Question: Let's say you want to predict the next time the boat will visit as a probability.
You start taking observations at an arbitrary position in the boat cycle.
When you make an observation you can only record if the boat is visible or not (assume if it is the right point in the cycle the boat is always visible).
In this world the boat cycle length is also unknown but cyclical and the boat visit duration is unknown but always than cycle length. Also assume the cycle is a fixed natural phenomena that probably wont change.
case 1. The first hour of observations you do not see a boat. Therefore predicted probability of there being a boat in the next hour will be arbitrary. The second hour we observe a boat, we predict probability high for hour 3. On hour 4 we observe no boat, we can now establish that the boat is usually observable for 2 hours (hour 2 and 3). We keep making observations, on hour 7 the boat is visible again. Only at this point do we know both the cycle length (5 hours) and duration the boat is observable (2 hours).
case 2. The first hour of observations you see a boat. Predicted probability is high for the next hour. On hour 4 you observe no boat. At this point boat visibility is at least 3 hours. we observe the boat again at hours 5, 6, 7, 8 and no boat at hour 9. Only after hour 9 can we safely say the cycle is 5 hours and visibility is 4 hours.
case 3. The first hour you see a boat. You go to sleep for 3 hours. On hour 5 you don't see a boat. You go to sleep for 3 hours. On hour 9 you see a boat. What's the probability of seeing a boat on hours 10,11,12?
what algorithm can I use to solve this? I'm thinking a hidden markov model might work because there is an underlying phenomena, but it is not directly observable. But in this case the phenomena isn't completely known. In my particular case, I can initialize the algorithm with average cycle lengths. The real motivation for creating this algorithm is that the observations are far and few in between. This program would be most valuable during the training phase because if the cycle lengths and our position in the cycle were known things would be trivial.
the following is roughly what could be outputted given 0,1,2 and 3 observations (X means an observation that saw the boat, O means no boat) using an average historical cycle length of hours, and boat duration of hours. Looking closely at the chart, you'll notice that there is a spread of increased probability around where the boat might return.

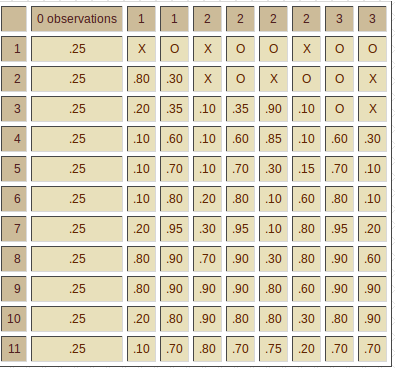
Answer: I'm not an expert on this kind of modelling, but I suggest you maintain .
Hour 1: No boat. So the length of the "off" phase is at least one, and the length of the off phase could be anything. We can write that as [1+, 0+]. The length of the cycle is (1+) + (0+) = 1+.
Hour 2: Boat. The model is now [1+, 1+], which does not predict hour 3, but we have seen the boat as often as not, so we calculate a probability of 1/2. The length of the cycle is 2+.
Hour 3: no observation. The theory splits. If there had been no boat, we'd have [1+, 1] (and predict 1/3); if there had been a boat, we'd have [1+, 2+] (and predict 2/3). So our model is {[1+,1],[1+,2+] and we predict 1/2.
Hour 4: No boat. We modify the theories: {[2+,1], [1+,2]} and predict 3/8.
Hour 5: No obs. The model bifurcates again:
[2+,1] -> [3+,1], [2,1]
[1+,2] -> [2+,2], [1,2]
Note that two of these theories claim to be complete (but make opposing predictions about hour 6). Prediction is 2/5 or 40%.
Hour 6: No obs. Incomplete theories bifurcate:
[3+,1] -> [4+,1], [3,1]
[2,1]
[2+,2] -> [3+,2], [2,2]
[1,2]
Prediction is 1/4.
Hour 7: Boat. This demolishes three theories, vindicates one, completes one, and causes one to split:
[4+,1] -> [4,1]
[3+,2] -> [3,2]
[2,2]
Prediction for hour 8 is 1/3.
Hour 1: Boat. [0+,1+]
Hour 2: No obs. [1+,1+], [0+,2+]. Predict 3/4.
Hour 3: No obs. [2+,1+], [1,1+], [1+,2+], [0+,3+]. Prob 2/3.
Hour 4: No boat. [3+,1+], [1,1], [2+,2+], [1+,3+]. Prob 5/8.
Hour 5: Boat. [3,1+], [1,1], [2,2+], [1,3+]. Prob 3/5.
Hour 6: Boat. [3,2+], [2,2+], [1,3+]. Prob 2/3.
Hour 7: Boat. [3,3+], [2,3+], [1,3+]. Prob 5/7.
Hour 8: Boat. [3,4+], [2,4+], [1,4+]. Prob 3/4.
Hour 9: No boat. [3,4], [2,4], [1,4]. Prob 1/3. Visibility is 4 hours,
I won't work through case 3, but you get the idea.